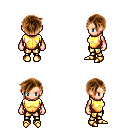
a pixel art fantasy rpg character, female body template, human, light skin, gold chest armor, gold greaves, brown pixie cut hairstyle, gold boots, four views (front, back, left, right), 2x2 character sprite sheet, small pixel art, hard edges, no anti-aliasing